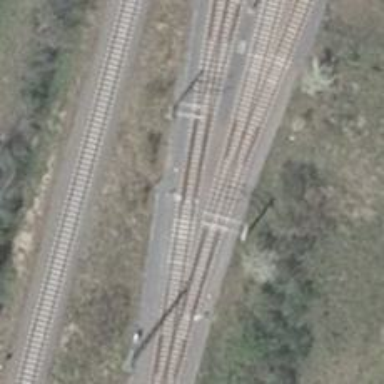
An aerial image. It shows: Railway switch with the turnout side on the right.